Aerial crown-view tile of a tropical tree (Barro Colorado Island, Panama), acquired 20240813:
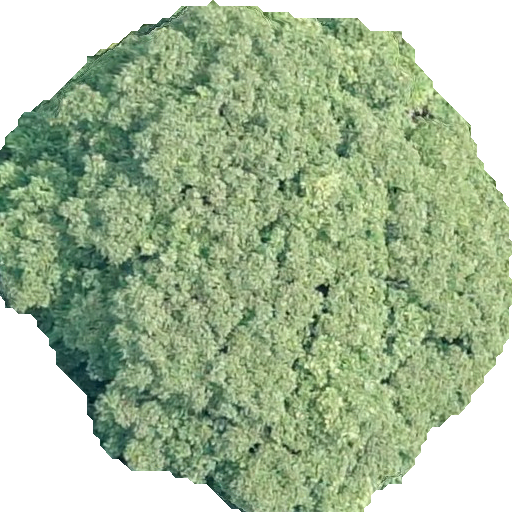
Species: Dipteryx oleifera
GBIF accepted scientific name: Dipteryx oleifera
Crown area: 306.307 m²